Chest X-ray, PA view. Patient: 12 years old, sex F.
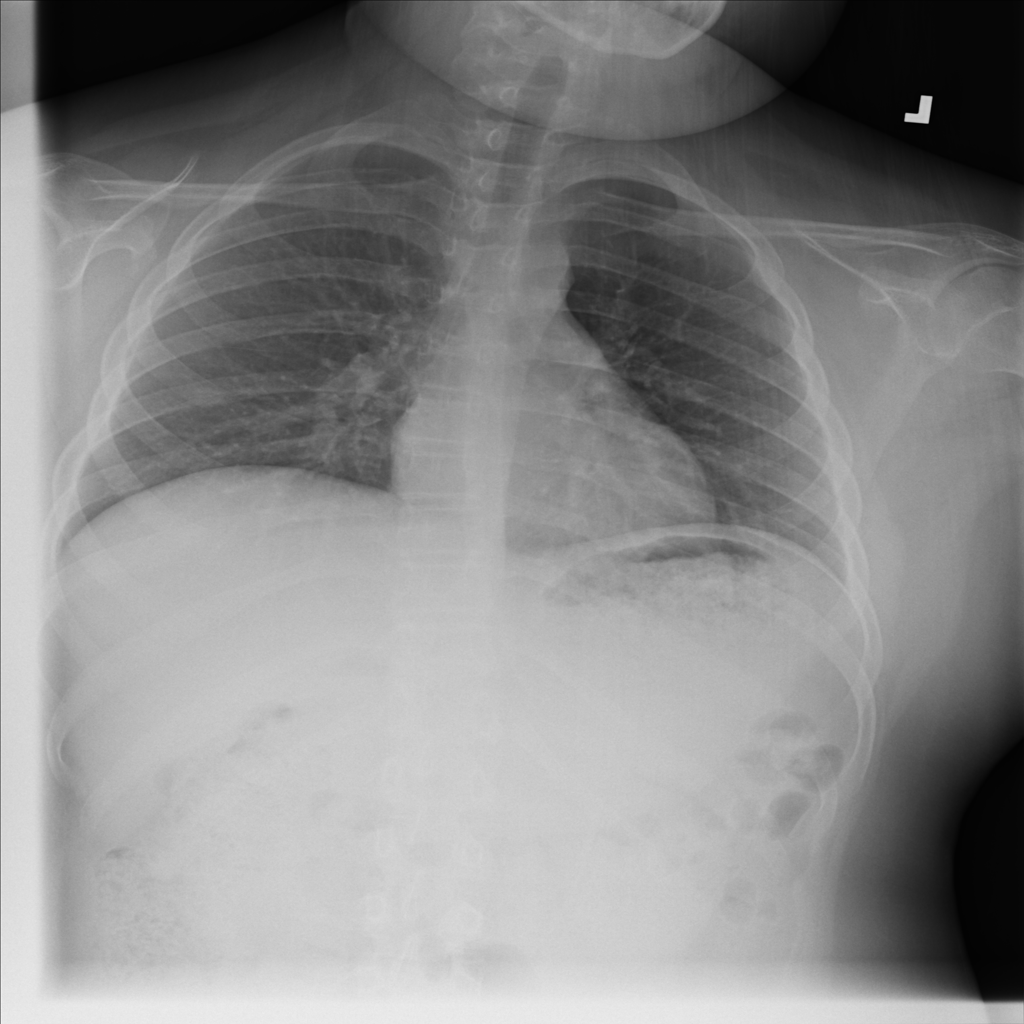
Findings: No Finding